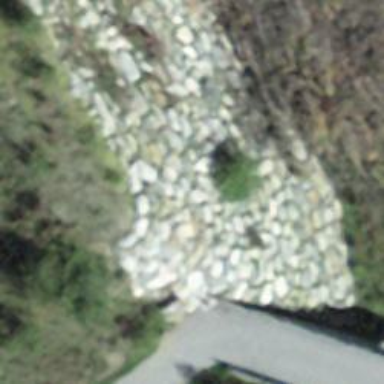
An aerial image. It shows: Embankment has been constructed as man-made feature.